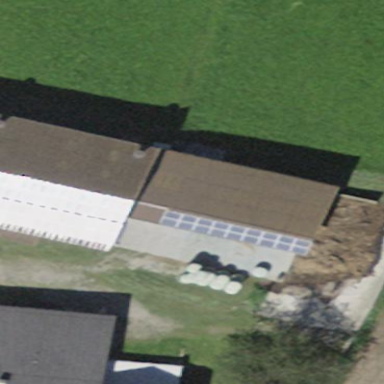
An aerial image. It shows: Farm building.